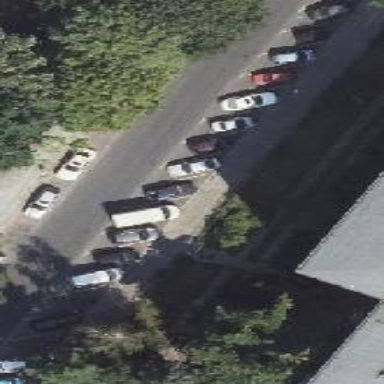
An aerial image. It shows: Asphalt parking lane.